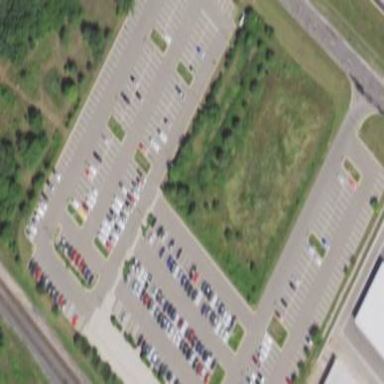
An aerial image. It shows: Parking area with surface parking facilities and park and ride service available.